Interaction volume radius: 5 \u00c5
Interaction volume height: 15 \u00c5
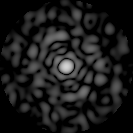
Disorder parameter: 0.8282